Question: I need the cursor justified to the left. For some reason its indented when rendering on the page:
'''
<td>
You have <strong><span id="commentsCounter">${const['COMMENT_MAX_LENGTH'] - fn:length(commentForm.comment)}</span></strong> characters left.<br/>
<textarea id="comment" name="comment" rows="2" cols="125" style="width:395px;"
onkeypress="characterCounter('commentsCounter',${const['COMMENT_MAX_LENGTH']}, this)"
onkeydown="characterCounter('commentsCounter',${const['COMMENT_MAX_LENGTH']}, this)"
onkeyup="characterCounter('commentsCounter',${const['COMMENT_MAX_LENGTH']}, this)">
</textarea>
<a href="javascript:addComment();"><img src="../images/icon_add.gif" border="0" alt="Add"/></a>
</td>
</tr>
'''

thanx for the help
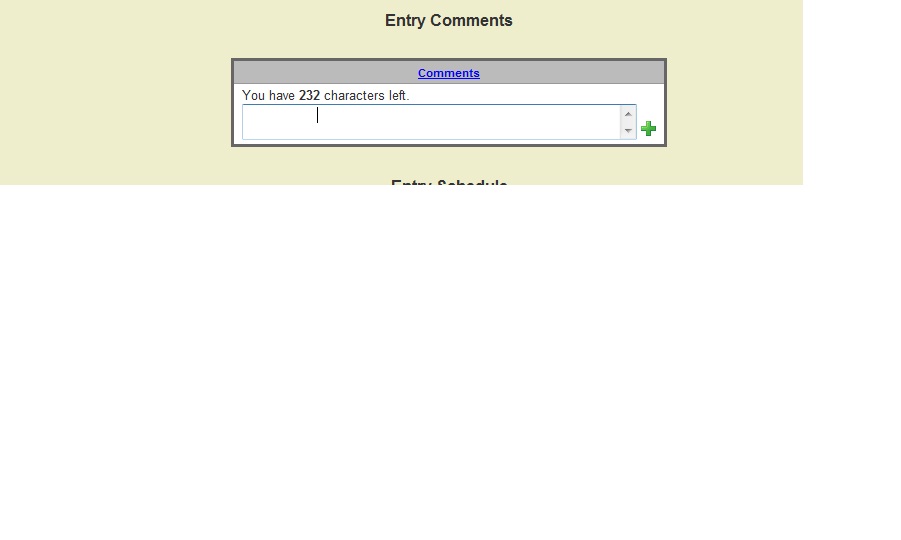
Answer: Try this:
'''
<textarea id="comment" name="comment" rows="2" cols="125" style="width:395px;" onkeypress="characterCounter('commentsCounter',${const['COMMENT_MAX_LENGTH']}, this)" onkeydown="characterCounter('commentsCounter',${const['COMMENT_MAX_LENGTH']}, this)" onkeyup="characterCounter('commentsCounter',${const['COMMENT_MAX_LENGTH']}, this)"></textarea>
'''
Your closing '</textarea>' tag should always be on the same line to avoid issues like this.